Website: apple
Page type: review-order
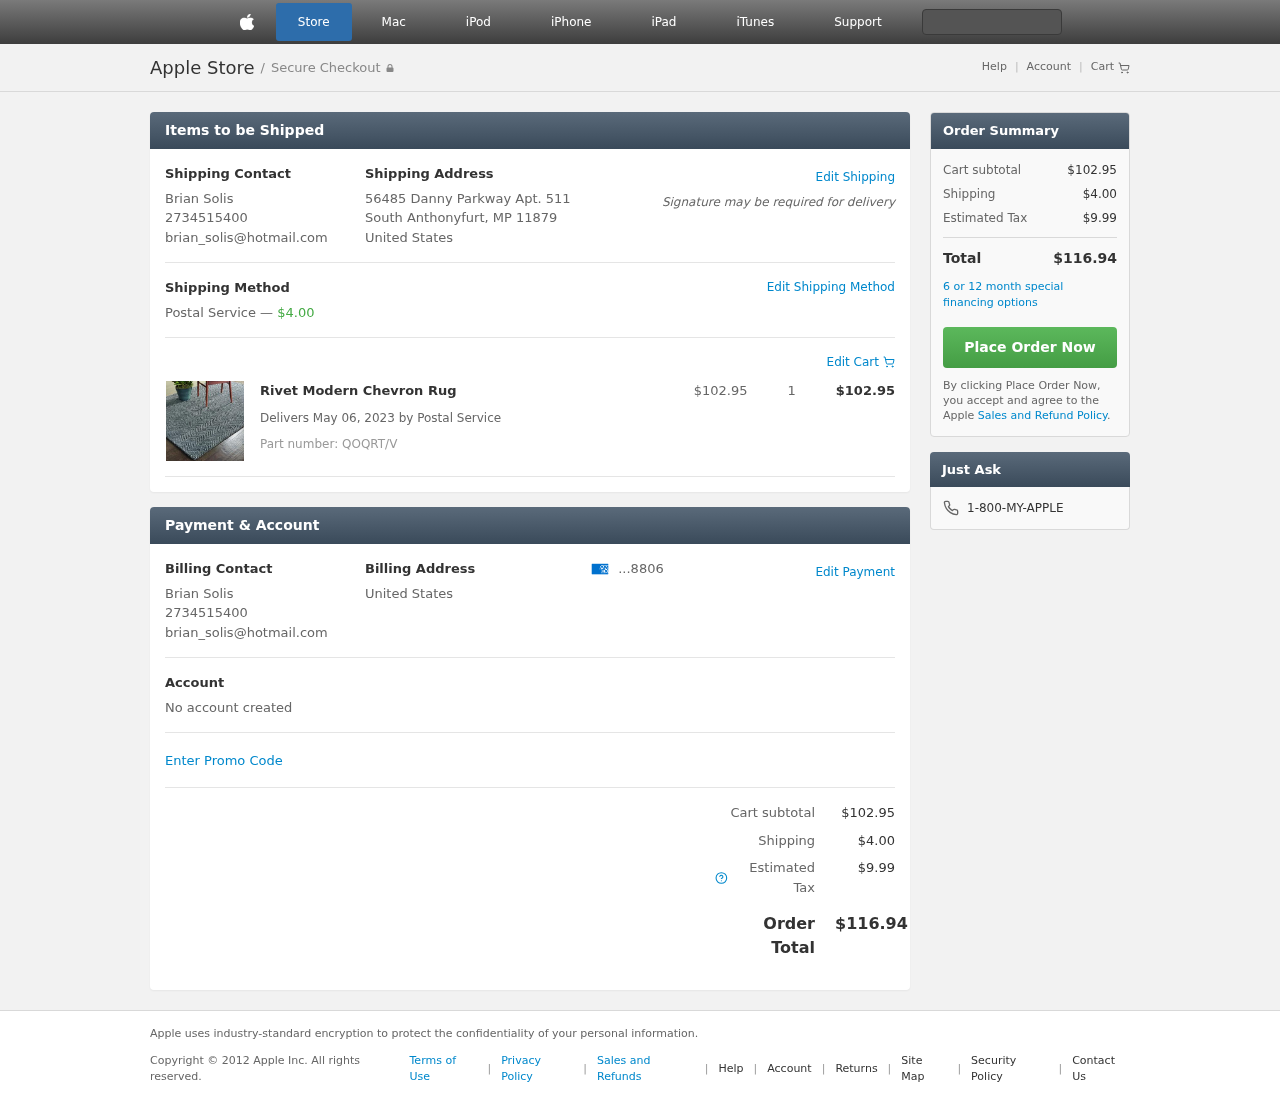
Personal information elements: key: PII_CARD_LAST4
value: ...8806
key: PII_CITY_STATE_ZIP
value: South Anthonyfurt, MP 11879
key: PII_COUNTRY
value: United States
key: PII_EMAIL
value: brian_solis@hotmail.com
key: PII_EMAIL2
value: brian_solis@hotmail.com
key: PII_FULLNAME
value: Brian Solis
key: PII_FULLNAME2
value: Brian Solis
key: PII_PHONE
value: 2734515400
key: PII_PHONE2
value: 2734515400
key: PII_STREET
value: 56485 Danny Parkway Apt. 511
Product elements: key: PRODUCT1_NAME
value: Rivet Modern Chevron Rug
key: PRODUCT1_PRICE
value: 102.95
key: PRODUCT1_QUANTITY
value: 1
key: PRODUCT1_TOTAL
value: $102.95
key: PRODUCT_PART_NUMBER
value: QOQRT/V
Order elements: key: ORDER_SHIPPING_COST
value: $4.00
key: ORDER_DELIVERY_DATE
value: Delivers May 06, 2023 by Postal Service
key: ORDER_SUBTOTAL
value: $102.95
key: ORDER_TAX
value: $9.99
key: ORDER_TOTAL
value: $116.94